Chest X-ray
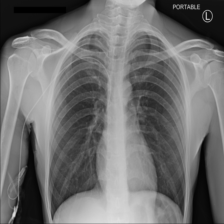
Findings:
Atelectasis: negative
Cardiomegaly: negative
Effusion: negative
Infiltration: negative
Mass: negative
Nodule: negative
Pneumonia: negative
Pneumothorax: negative
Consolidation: negative
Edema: negative
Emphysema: negative
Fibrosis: negative
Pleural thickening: negative
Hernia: negative